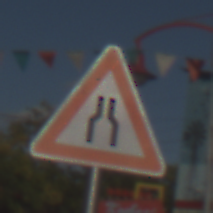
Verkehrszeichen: VerengteFahrbahn
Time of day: MorningAfternoon
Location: Outdoor (Special)
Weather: PartlyCloudy
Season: NotSpecified
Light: Natural